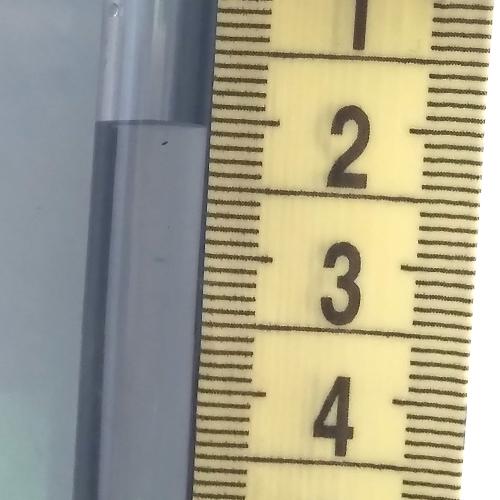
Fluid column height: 2.1 cm